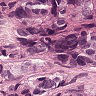
Metastatic tissue present: yes